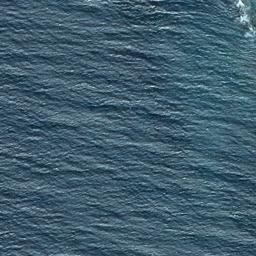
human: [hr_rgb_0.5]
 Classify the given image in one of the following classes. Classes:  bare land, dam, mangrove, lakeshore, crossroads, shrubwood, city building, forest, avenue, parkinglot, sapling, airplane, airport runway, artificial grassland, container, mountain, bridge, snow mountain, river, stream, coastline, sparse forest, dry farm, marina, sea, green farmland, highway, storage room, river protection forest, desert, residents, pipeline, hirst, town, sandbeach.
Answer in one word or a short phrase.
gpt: sea